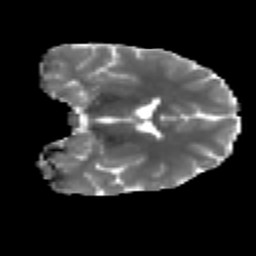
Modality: MD
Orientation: coronal
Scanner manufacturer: ge
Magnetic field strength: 3 T
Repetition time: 7.98 s
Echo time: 0.0701 s